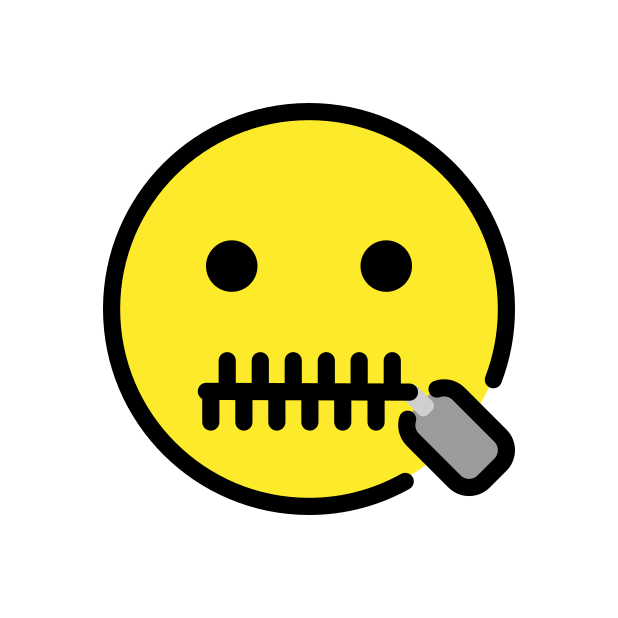
zipper-mouth face